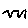
Label: zigzag